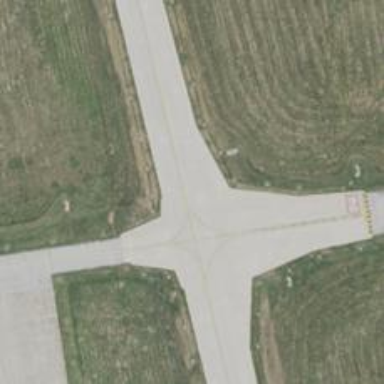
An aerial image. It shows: View of taxiway at the airport.